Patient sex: M
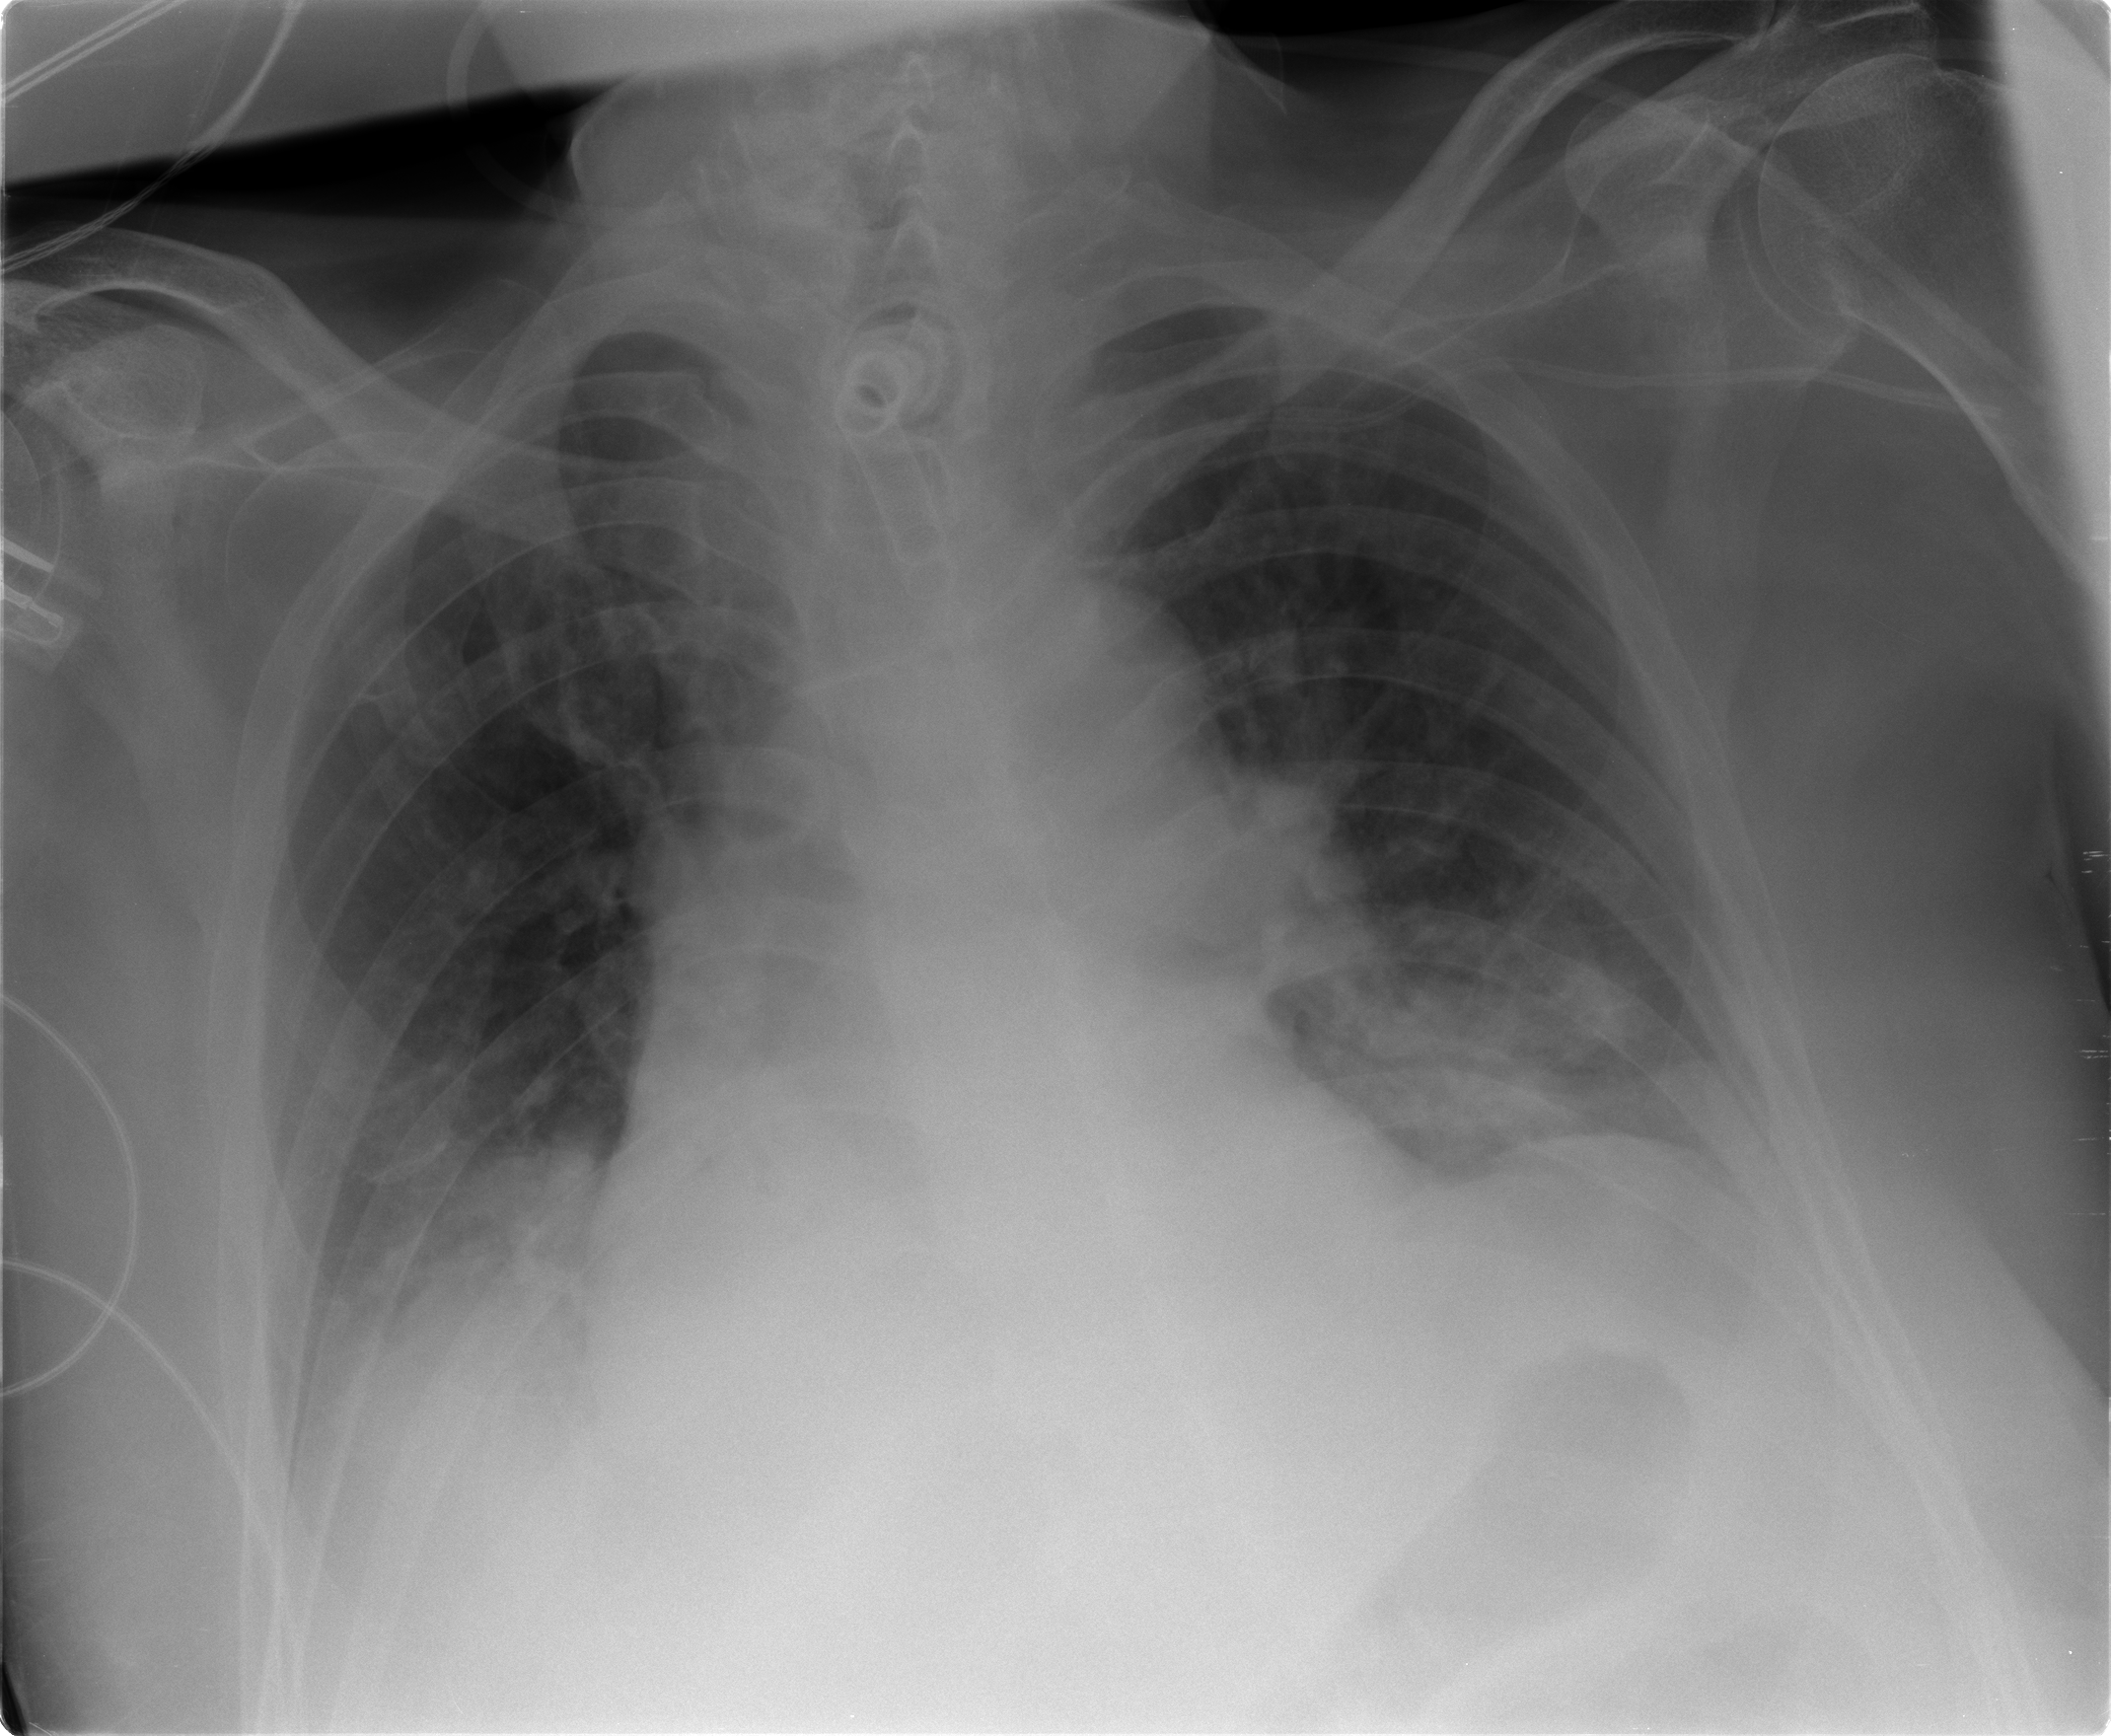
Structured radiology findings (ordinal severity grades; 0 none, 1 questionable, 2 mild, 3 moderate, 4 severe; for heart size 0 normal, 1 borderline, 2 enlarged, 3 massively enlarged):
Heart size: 1
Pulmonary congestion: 0
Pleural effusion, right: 2
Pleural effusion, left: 2
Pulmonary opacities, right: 0
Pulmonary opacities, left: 2
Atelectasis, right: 2
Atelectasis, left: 3